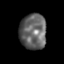
Tissue: skin
Cell type: Epithelial cells
Senescence score: 0.2849
Nuclear area (px): 929
Mean DAPI intensity: 100.74